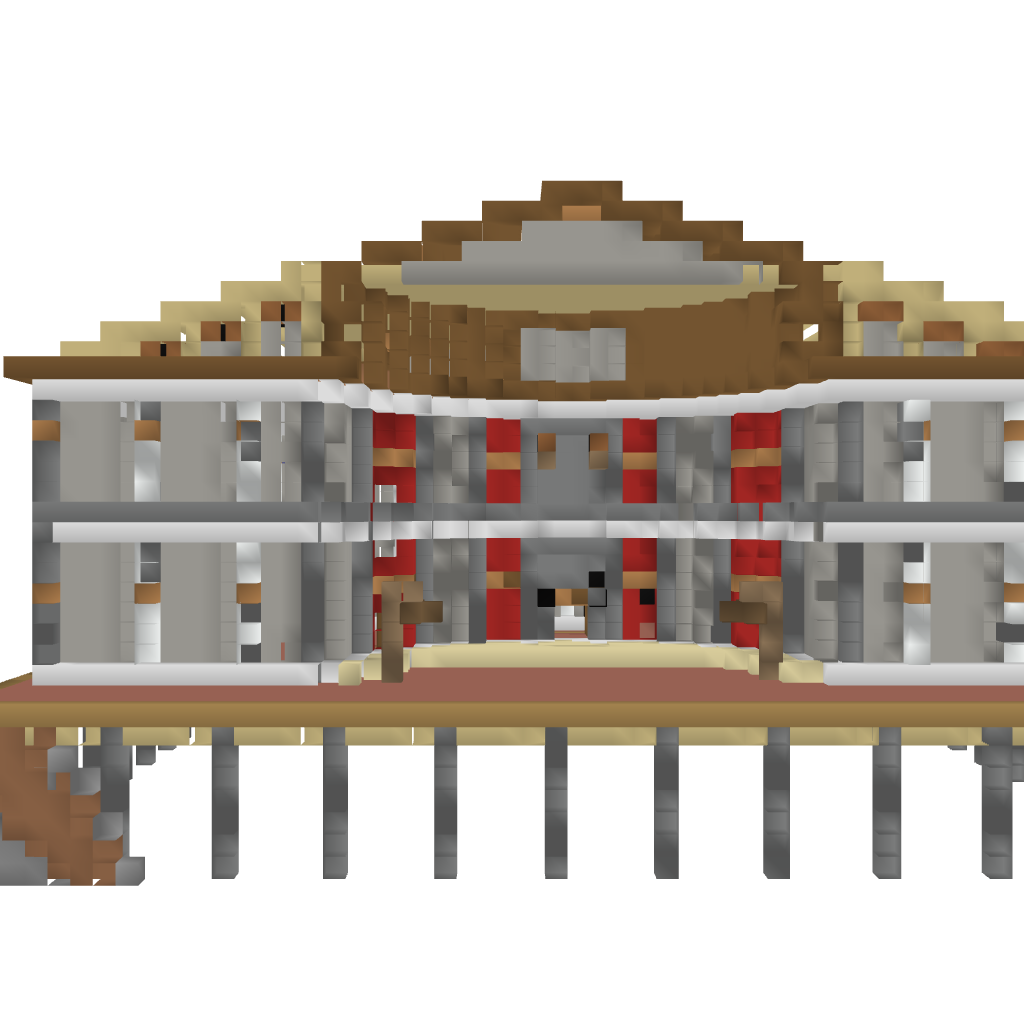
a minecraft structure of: Big Royal House